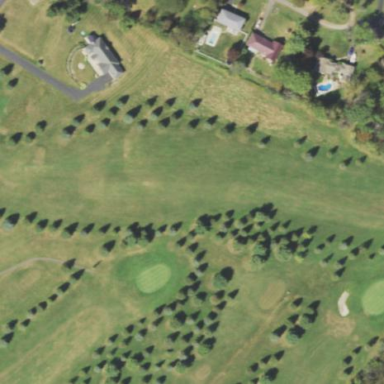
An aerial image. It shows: Golf fairway surrounded by grass.